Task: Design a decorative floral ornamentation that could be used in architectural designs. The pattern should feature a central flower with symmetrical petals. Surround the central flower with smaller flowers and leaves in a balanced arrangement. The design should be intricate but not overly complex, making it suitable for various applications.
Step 499:
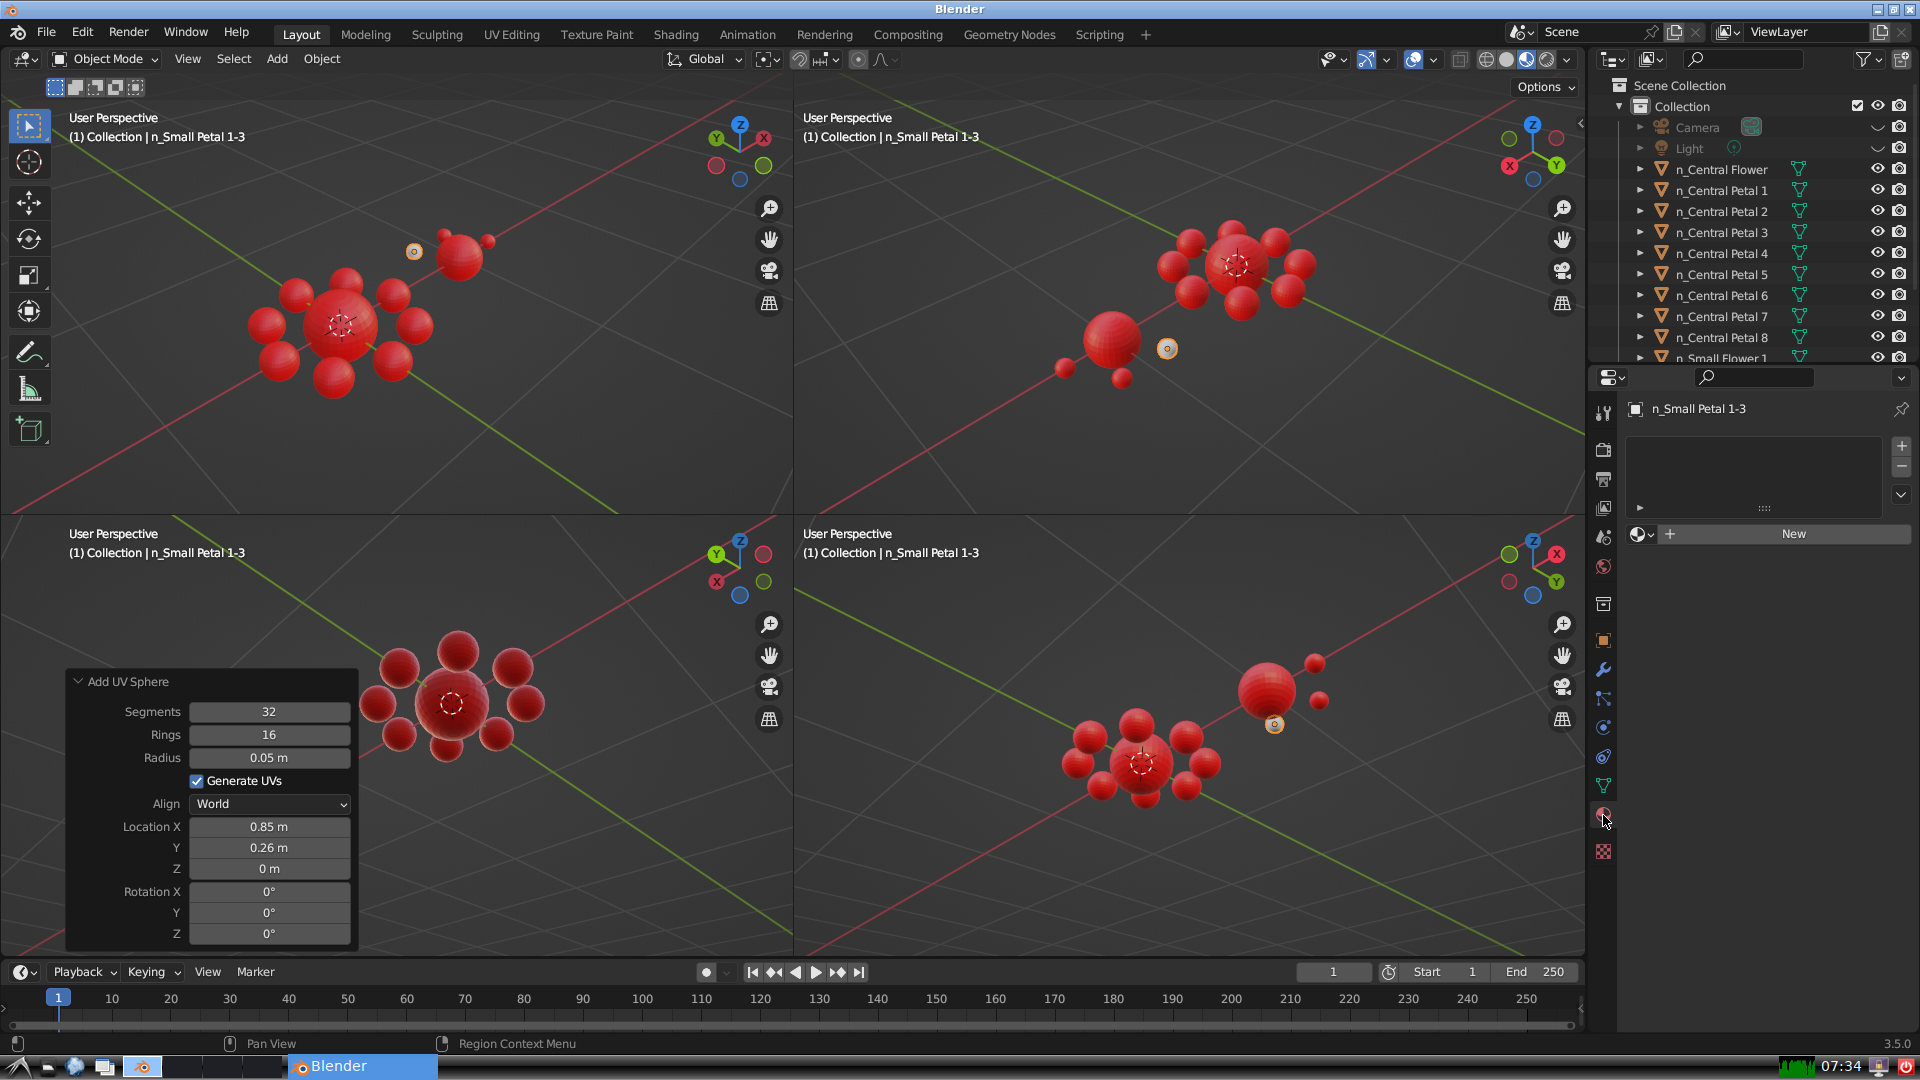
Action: {"mouse_move": [1636, 534]}